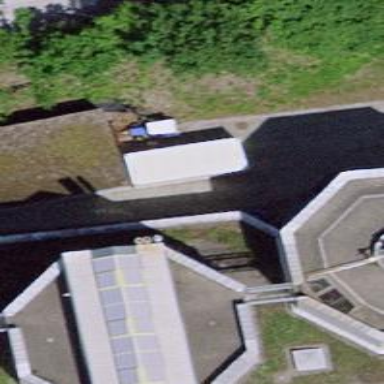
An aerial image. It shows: Silo.